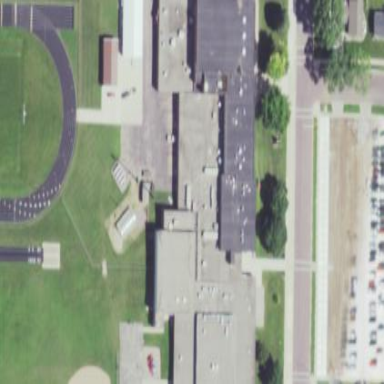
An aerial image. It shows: School building.